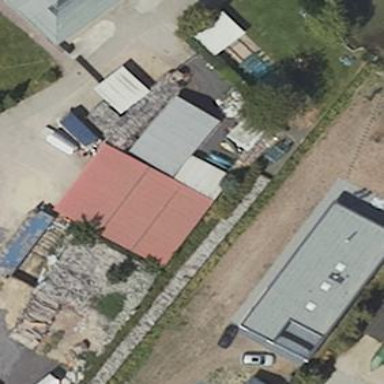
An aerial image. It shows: Shed.